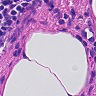
Metastatic tissue present: no